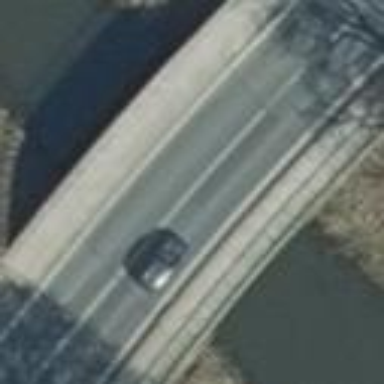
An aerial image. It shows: Man-made bridge.